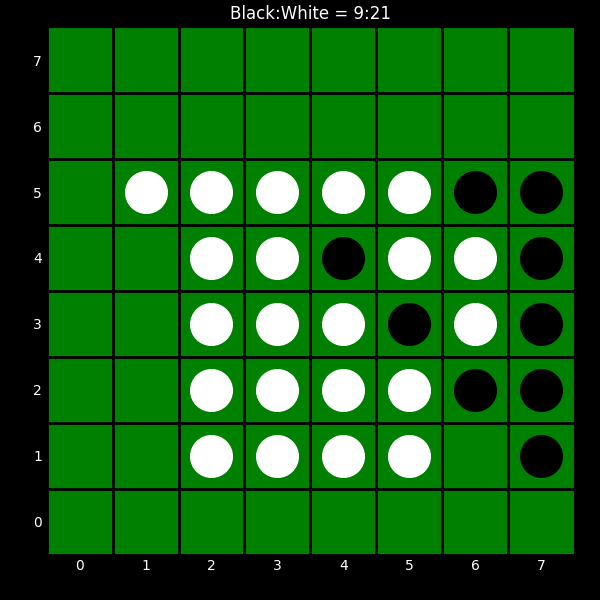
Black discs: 9
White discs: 21